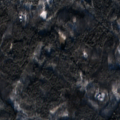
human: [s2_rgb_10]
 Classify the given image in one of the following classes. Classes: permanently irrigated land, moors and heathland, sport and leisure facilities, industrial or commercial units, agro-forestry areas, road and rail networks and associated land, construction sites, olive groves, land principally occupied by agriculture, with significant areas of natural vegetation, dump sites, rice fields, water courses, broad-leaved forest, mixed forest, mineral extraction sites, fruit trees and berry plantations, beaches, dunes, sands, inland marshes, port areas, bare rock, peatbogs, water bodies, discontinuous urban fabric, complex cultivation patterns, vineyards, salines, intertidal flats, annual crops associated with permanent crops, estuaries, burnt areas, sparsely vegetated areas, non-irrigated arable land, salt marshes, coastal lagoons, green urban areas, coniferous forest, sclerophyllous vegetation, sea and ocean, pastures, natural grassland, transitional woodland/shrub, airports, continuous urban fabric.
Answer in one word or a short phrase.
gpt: broad-leaved forest, coniferous forest, mixed forest